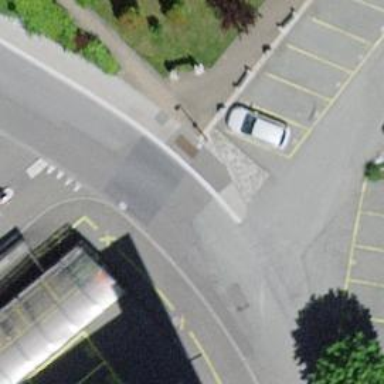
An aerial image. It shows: Kerb serving as barrier.